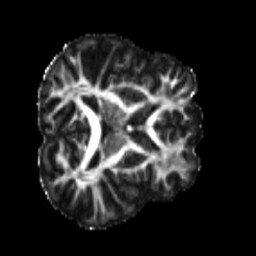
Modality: FA
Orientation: axial
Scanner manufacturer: siemens
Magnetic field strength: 3 T
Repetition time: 4 s
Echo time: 0.0594 s